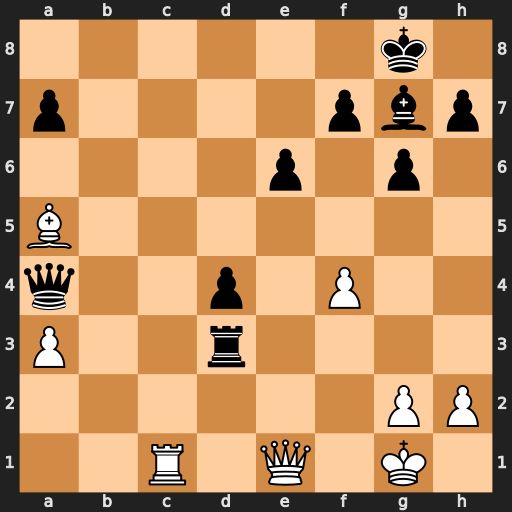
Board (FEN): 6k1/p4pbp/4p1p1/B7/q2p1P2/P2r4/6PP/2R1Q1K1
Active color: w
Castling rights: -
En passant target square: -
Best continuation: Rc8+ Bf8 Qb4